Question: I need to change QComboBox background to red when mouse hover it;but in my qss style the QComboBox 'drop-down' button change to red and the drop-down look like stranged(need to keep system default), it's look like raised style, that is not i wanted.
The simple qss style is:
'''
QComboBox:hover {
background: red;
}
'''
---

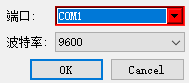
Answer: Try it:
'''
import sys
from PyQt5 import QtWidgets
class Main(QtWidgets.QWidget):
def __init__(self):
super(Main, self).__init__()
sheets = [str(i) for i in range(1, 10)]
combo = QtWidgets.QComboBox()
combo.addItems(sheets)
layout = QtWidgets.QVBoxLayout()
layout.addWidget(combo)
self.setLayout(layout)
StyleSheet = """
QComboBox {
border: 1px solid gray;
border-radius: 3px;
padding: 1px 18px 1px 3px;
min-width: 6em;
}
QComboBox:hover {
background: red;
color: #fff;
}
"""
if __name__ == "__main__":
app = QtWidgets.QApplication(sys.argv)
app.setStyleSheet(StyleSheet)
main = Main()
main.show()
sys.exit(app.exec_())
'''
<URL>